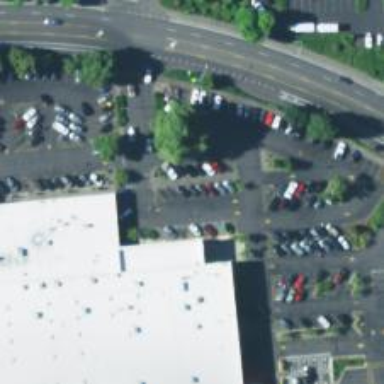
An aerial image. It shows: Parking space is available.